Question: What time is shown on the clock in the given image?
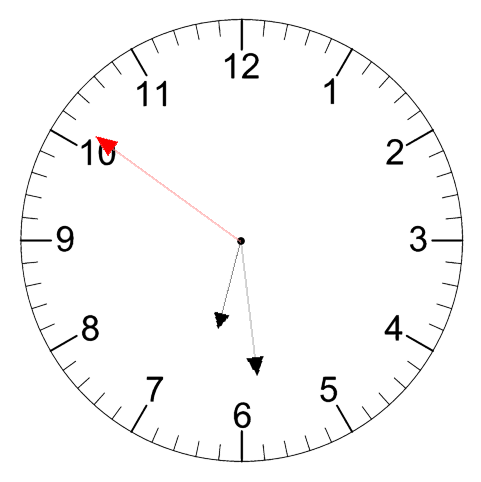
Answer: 06:28:51